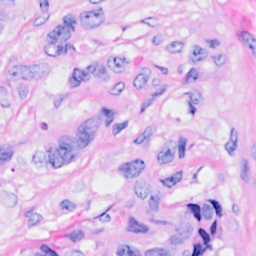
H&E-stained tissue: Breast